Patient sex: F
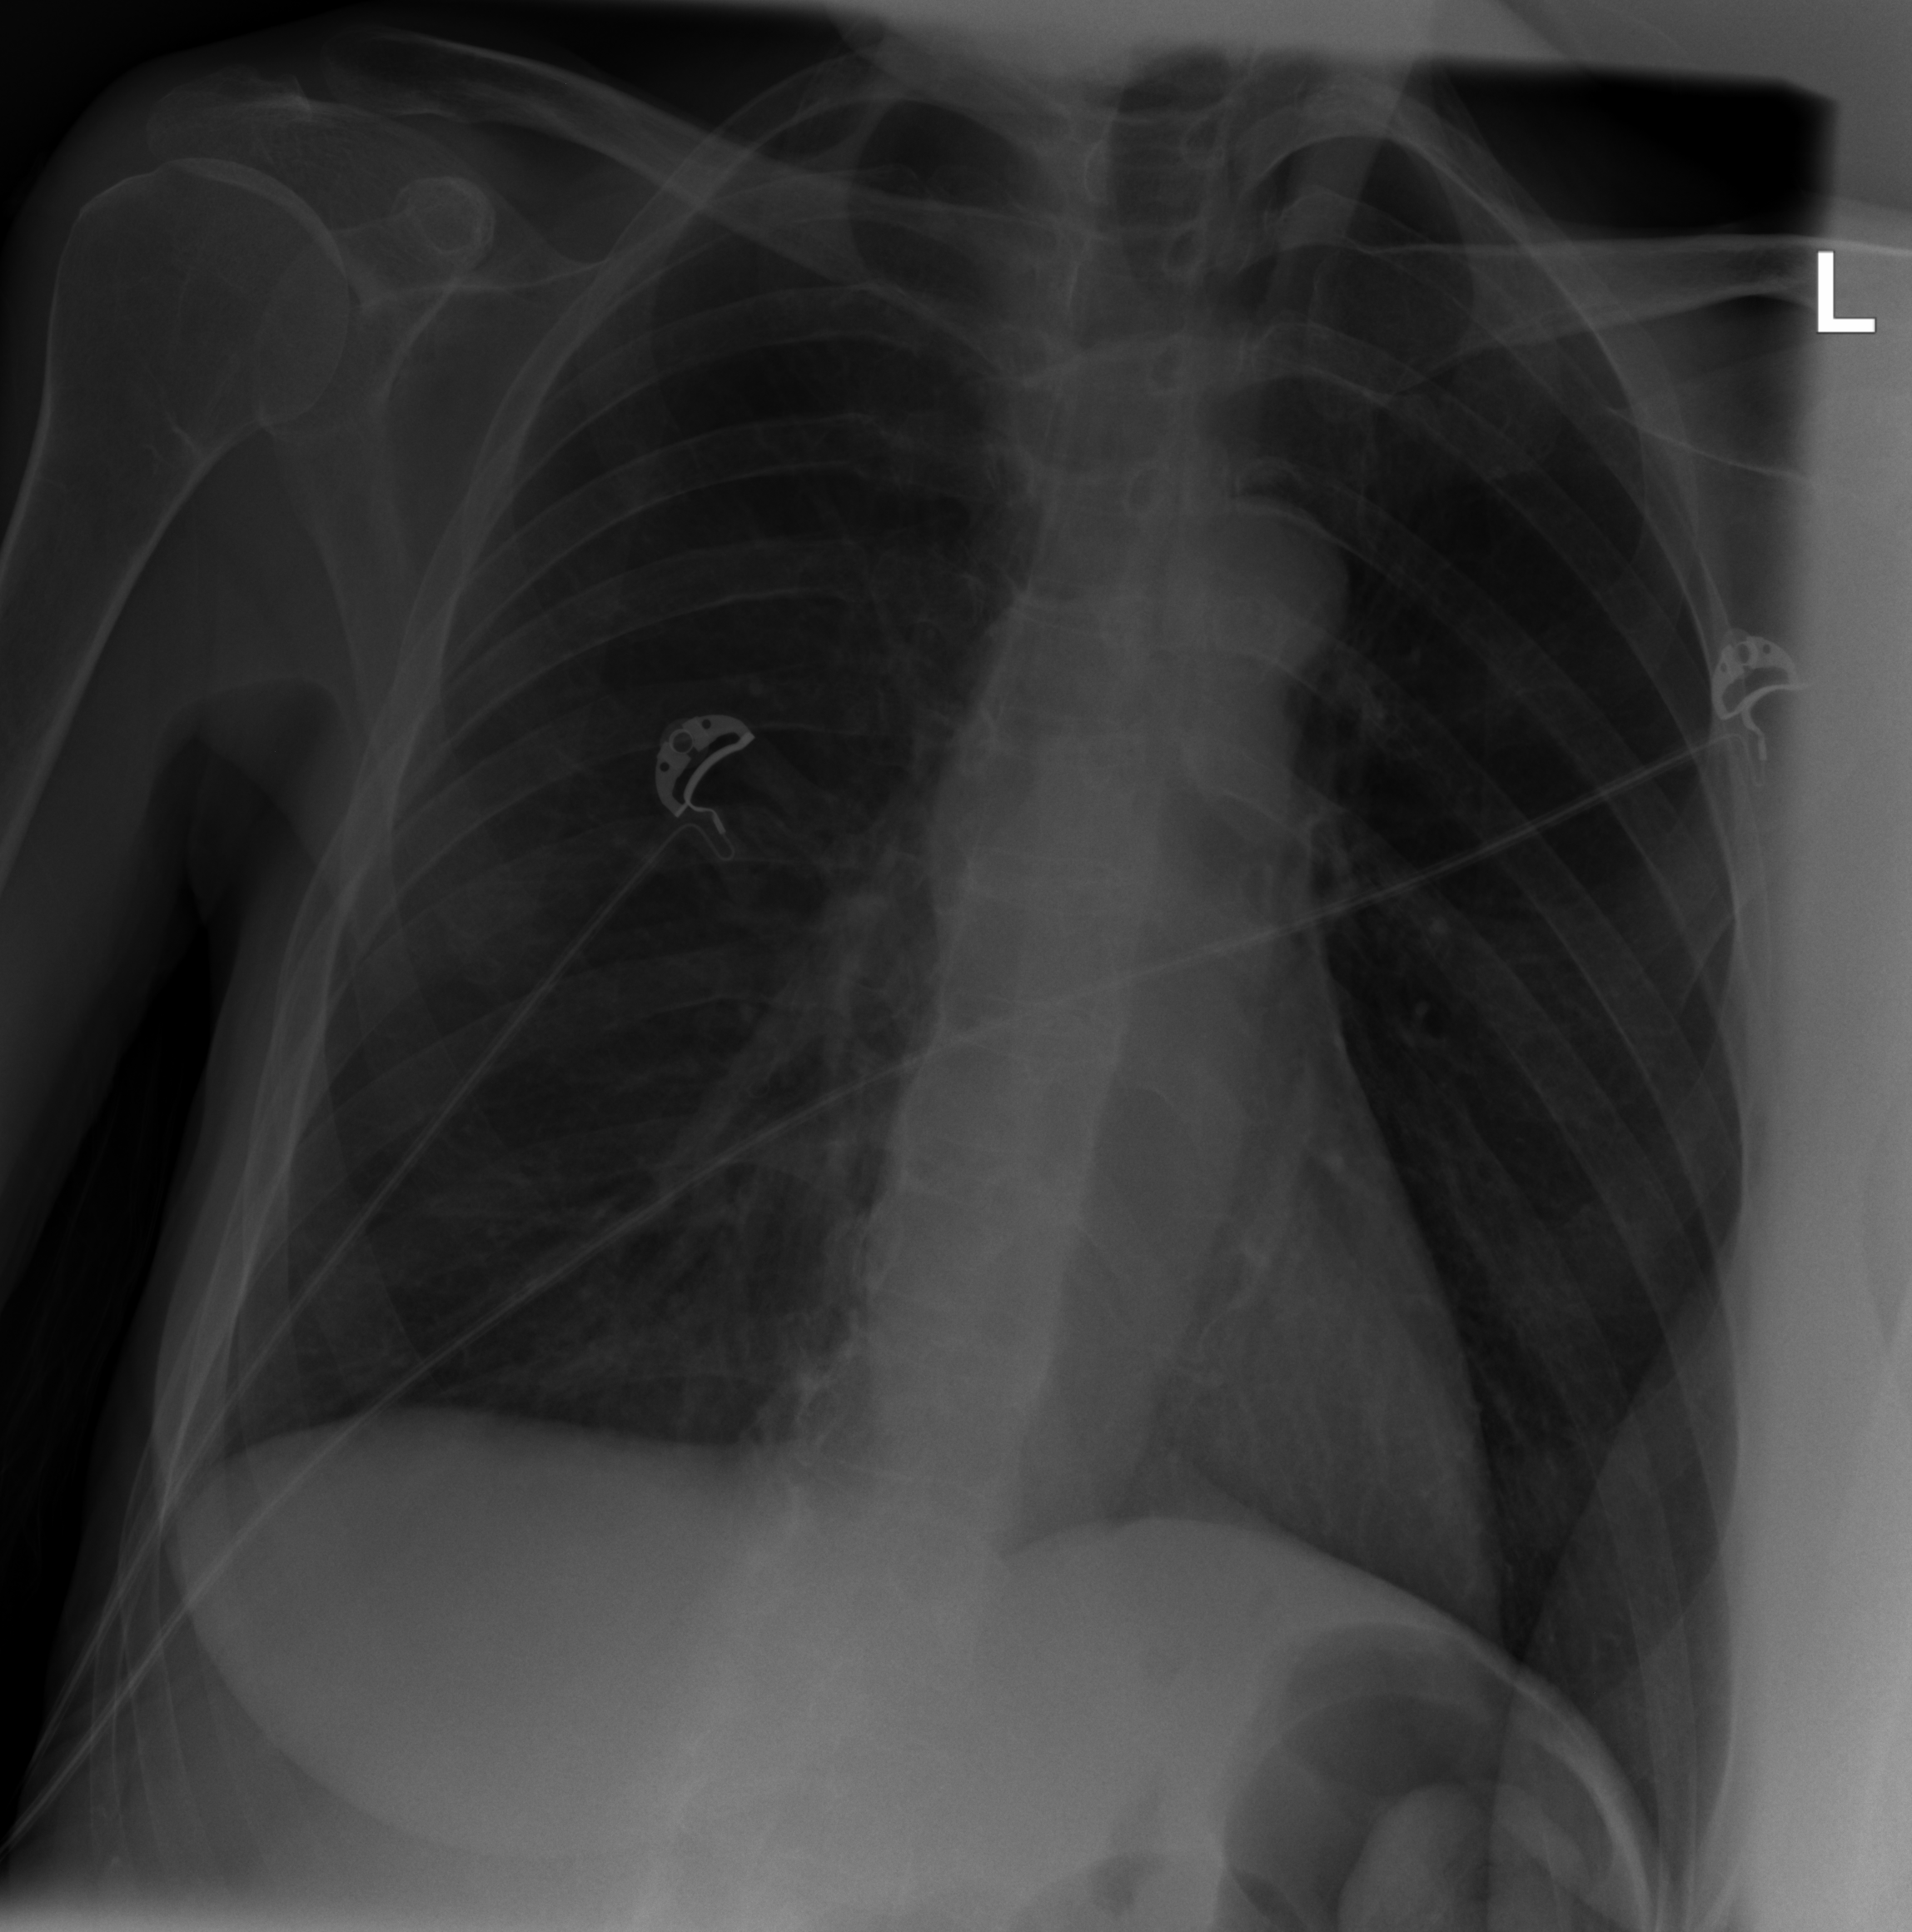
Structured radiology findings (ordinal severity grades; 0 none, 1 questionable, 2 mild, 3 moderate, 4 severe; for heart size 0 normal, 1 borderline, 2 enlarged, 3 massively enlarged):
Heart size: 0
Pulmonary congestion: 0
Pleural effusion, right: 0
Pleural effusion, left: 0
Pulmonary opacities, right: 1
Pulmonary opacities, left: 0
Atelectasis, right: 0
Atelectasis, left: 0